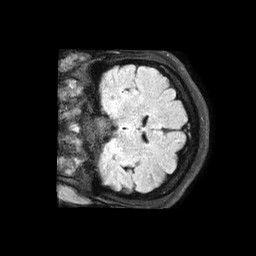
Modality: FLAIR
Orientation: coronal
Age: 53
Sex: female
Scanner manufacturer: philips
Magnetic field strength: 1.5 T
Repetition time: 6 s
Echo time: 0.09606 s